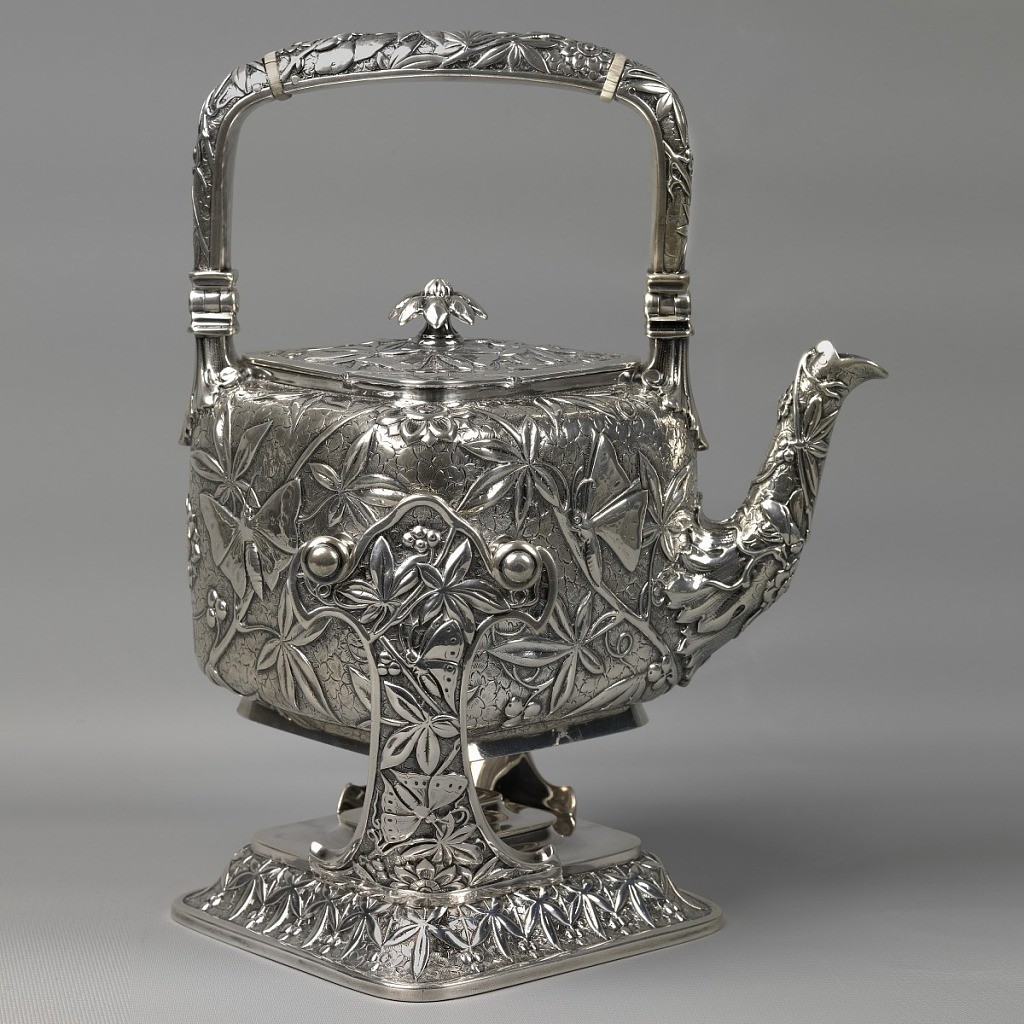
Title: Tea Kettle and Stand
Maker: Dominick and Haff, New York, New York, 1872 – 1928
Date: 1881
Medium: silver, ivory
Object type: tea kettle, stand
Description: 1980-20-1/6: Tea set in silver with a repeating design of repou...;     1980-20-1-a/d: The stand (b) is square; a curved stepped edge is ...